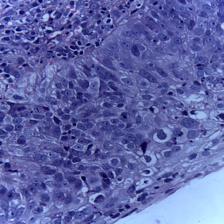
Diagnosis: OSCC